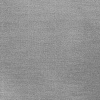
Atmospheric dust classification: dusty